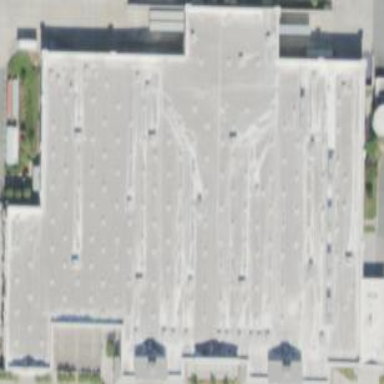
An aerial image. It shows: Building that houses supermarket.